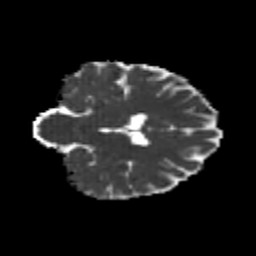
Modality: MD
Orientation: coronal
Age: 24
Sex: female
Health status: healthy
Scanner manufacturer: philips
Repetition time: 7.389 s
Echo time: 0.08599 s